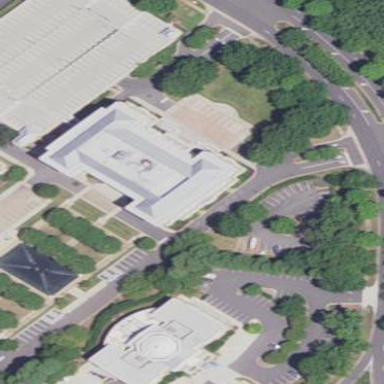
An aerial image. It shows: Commercial building.